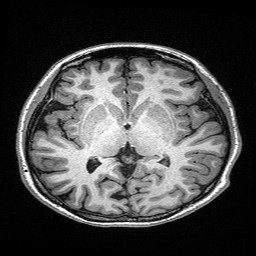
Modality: T1w
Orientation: coronal
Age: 23
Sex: female
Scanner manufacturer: siemens
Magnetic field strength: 3 T
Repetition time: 2.4 s
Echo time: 0.03 s